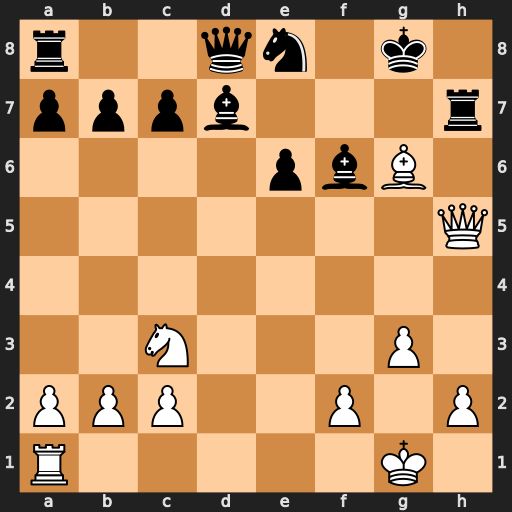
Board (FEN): r2qn1k1/pppb3r/4pbB1/7Q/8/2N3P1/PPP2P1P/R5K1
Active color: w
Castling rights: -
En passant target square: -
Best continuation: Qxh7+ Kf8 Qf7#